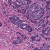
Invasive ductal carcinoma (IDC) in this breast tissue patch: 1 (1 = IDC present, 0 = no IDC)